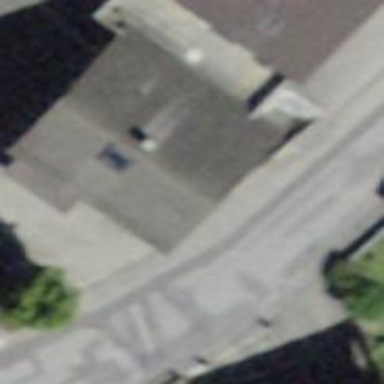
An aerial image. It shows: Detached building.